Field crop: maize
Growth stage: 2
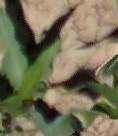
Species: maize